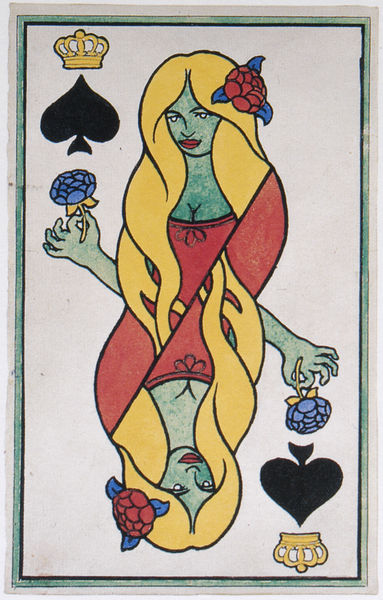
Titel: Entwurf für ein zwölfteiliges Kartenspiel
Künstler: Félix Vallotton
Standort: Lausanne
Institution: Galerie du Chêne
Schlagwörter: blau, hand, haut, weiß, gelb, grün, ausschnitt, blume, blumen, brust, bunt, busen, daumen, finger, frankreich, frau, frisur, haar, kleid, mund, nase, orange, schmuck, schwarz, symbol, türkis, zeichen, zeichnung, blick, blüte, blüten, dame, rose, rosen, rot, expressionismus, hochformat, malerei, schleife, blond, augen, bluse, gesicht, haarschmuck, halten, lang, rahmen, hände, spiegelung, haare, blatt, dekollete, dekoltee, krone, lippe, lippen, scheitel, schräg, brüste, farbig, holzschnitt, papier, zwei, spiegelbild, moderne, modern, farbe, grafik, graphik, violett, rand, jugendstil, karten, kartenspiel, zeigefinger, symmetrie, erotik, decolleté, spiel, umriß, linie, symmetrisch, blondine, druck, jungfrau, schnitt, seitenverkehrt, spiegelverkehrt, entwurf, femme fatale, diagonal, karte, gefährlich, halb, rouge, diagonale, schräge, königin, blon, gespiegelt, angewandte kunst, kunsthandwerk, plakativ, blonde, couronne, doppelt, decoltee, symbole, ausschnit, blaue blume, blaue rose, carte, kartendeck, lorelei, pick, pieck, piek, pik, pik dame, pique, poker, punktsymmetrie, punktsymmetrisch, rote rose, roteblume, schitel, spielkarte, tarot, kartenblatt, kronen, ass, rotes kleid, glb, titten, cloisonnismus, giftig, ot, as, blondes gift, pikkönigin, grone